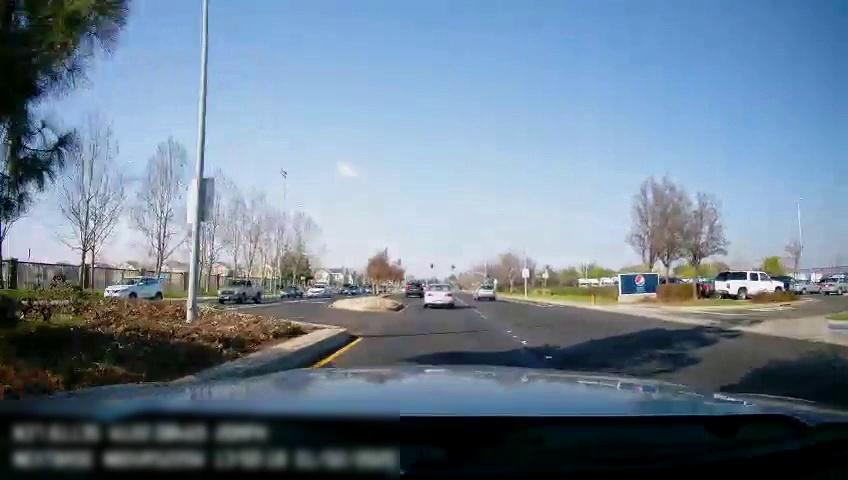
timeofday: Day
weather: Sunny
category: Drivable Space
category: Vehicles | SUV
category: Vehicles | SUV
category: Vehicles | Car
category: Vehicles | Car
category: Vehicles | SUV
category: Vehicles | Car
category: Vehicles | Car
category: Vehicles | Car
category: Vehicles | Car
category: Vehicles | Truck
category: Vehicles | SUV
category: Vehicles | SUV
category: Vehicles | Car
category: Lanes | Current Lane
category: Lanes | Current Lane
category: Lanes | Current Lane
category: Lanes | Alternate Lane
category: Lanes | Alternate Lane
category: Lanes | Opposite Lane
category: Traffic | Signs